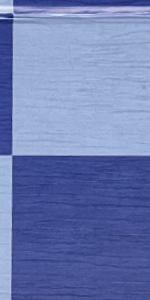
Label: Empty